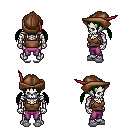
a pixel art fantasy rpg character, male body template, skeleton, brown pirate shirt, magenta pants, green twin-tailed hairstyle, leather cap, white slippers, four views (front, back, left, right), 2x2 character sprite sheet, small pixel art, hard edges, no anti-aliasing